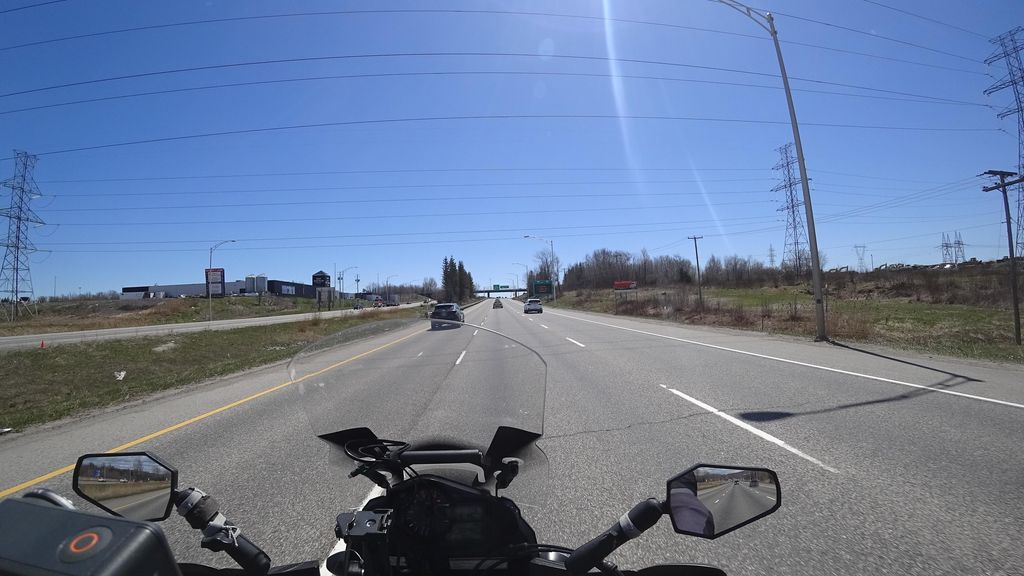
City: quebec_city